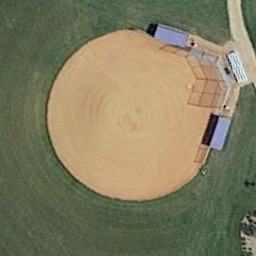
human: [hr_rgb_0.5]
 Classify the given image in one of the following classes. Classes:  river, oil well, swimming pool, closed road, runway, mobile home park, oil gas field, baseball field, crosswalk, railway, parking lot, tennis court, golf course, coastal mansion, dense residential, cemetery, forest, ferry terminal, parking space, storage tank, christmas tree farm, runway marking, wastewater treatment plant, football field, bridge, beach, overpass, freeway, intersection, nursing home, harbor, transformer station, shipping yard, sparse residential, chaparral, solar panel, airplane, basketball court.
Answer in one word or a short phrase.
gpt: baseball field